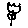
Label: flower